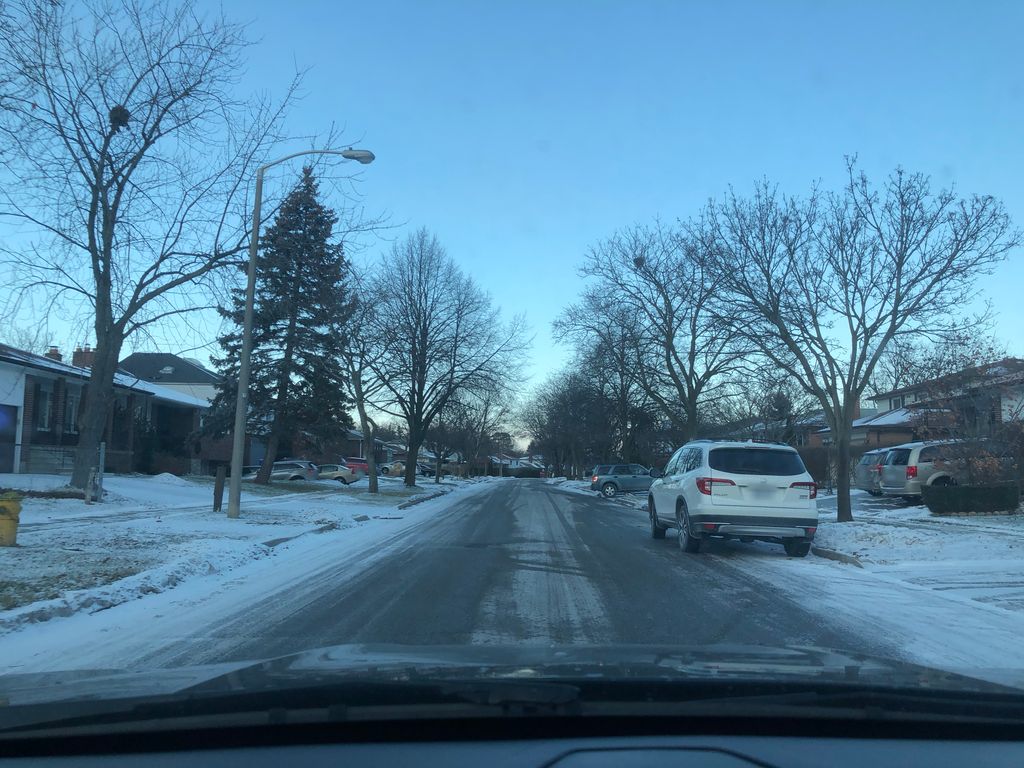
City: toronto